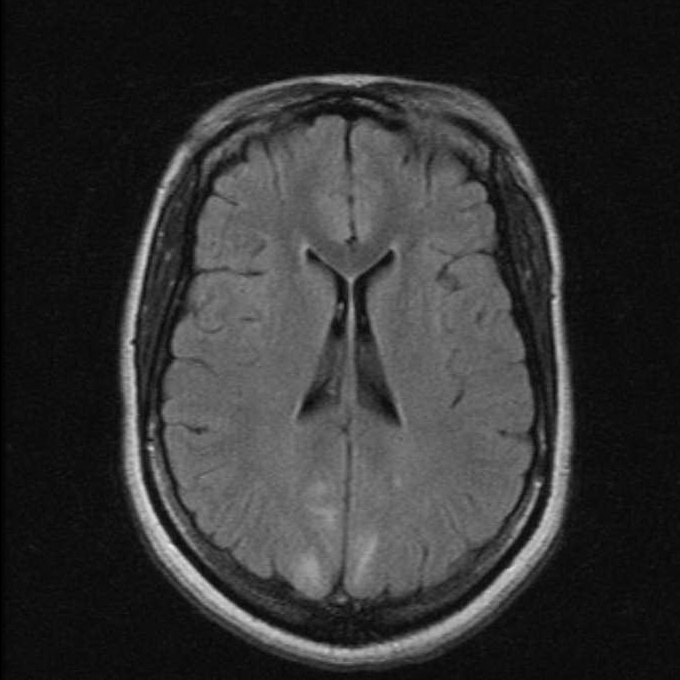
Label: notumor